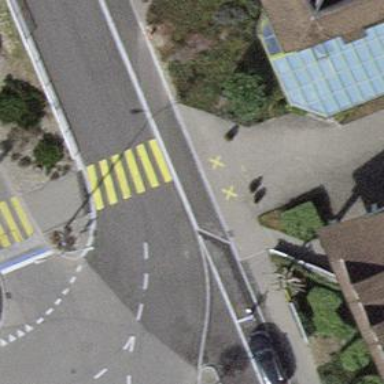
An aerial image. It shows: Marked zebra crossing on the road.